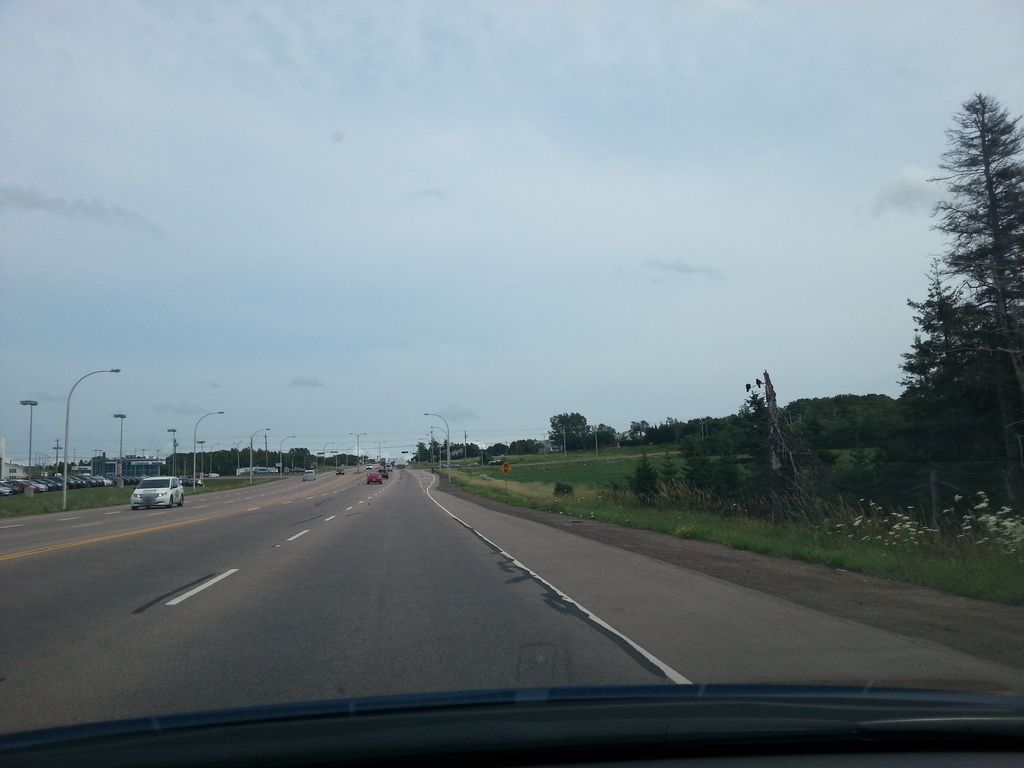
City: charlottetown